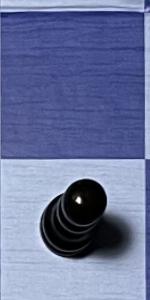
Label: Pawn_Black